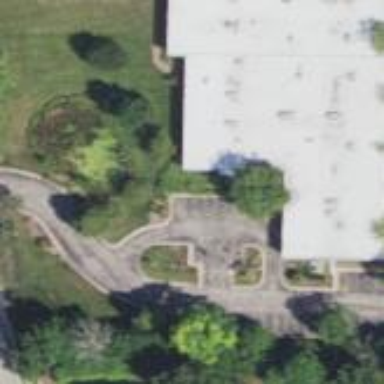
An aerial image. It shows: Clinic building offering healthcare services.